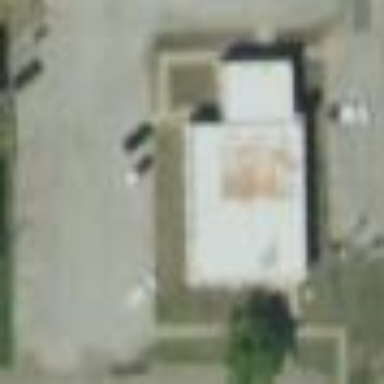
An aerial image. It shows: Library building.